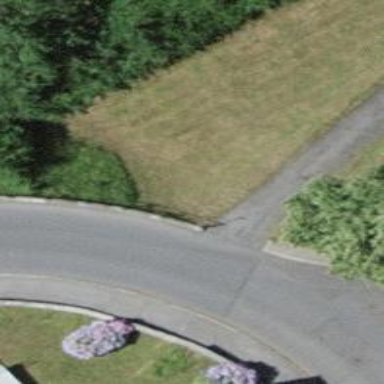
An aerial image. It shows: Kerb barrier.